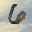
Label: 6